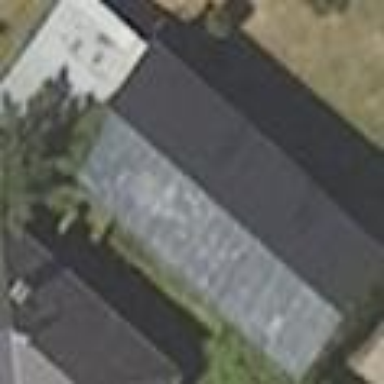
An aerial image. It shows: Shed.